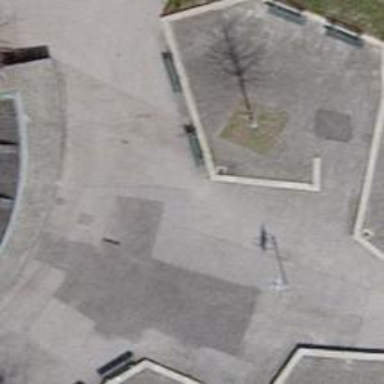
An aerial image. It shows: Bench for seating.